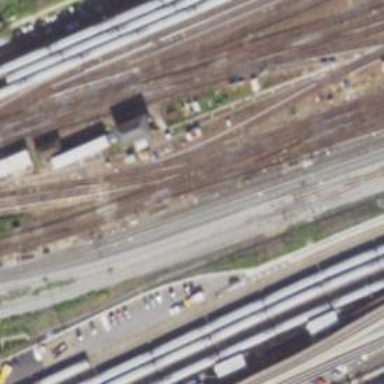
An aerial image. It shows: Electrified railway with rail tracks.